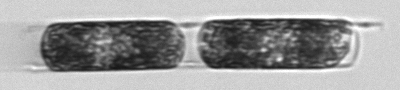
Label: Hemiaulus